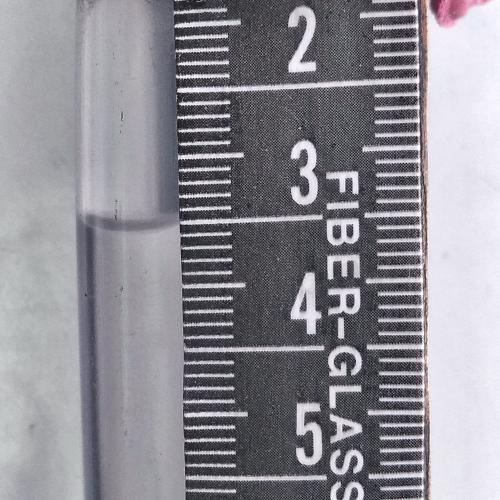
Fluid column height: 3.5 cm